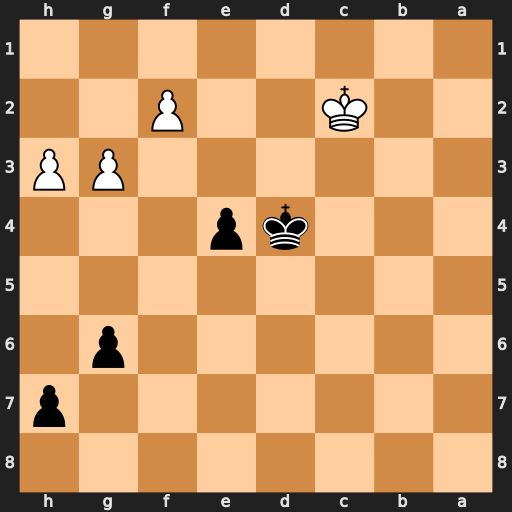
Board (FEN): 8/7p/6p1/8/3kp3/6PP/2K2P2/8
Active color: b
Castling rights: -
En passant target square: -
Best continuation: e3 f3 e2